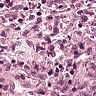
Metastatic tissue present: no